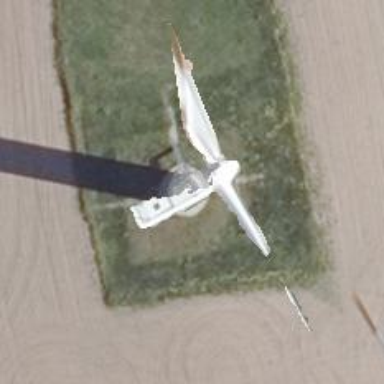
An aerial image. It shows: Wind power generator.